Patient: sex M, age 81
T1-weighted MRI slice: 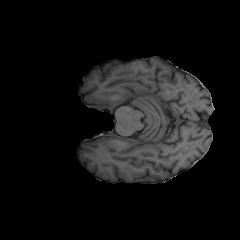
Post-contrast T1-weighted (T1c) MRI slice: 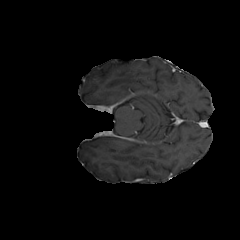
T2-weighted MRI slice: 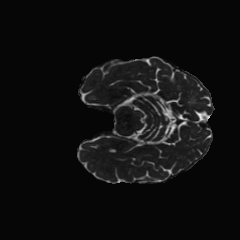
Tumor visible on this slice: no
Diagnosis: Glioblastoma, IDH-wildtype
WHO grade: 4